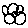
Label: flower